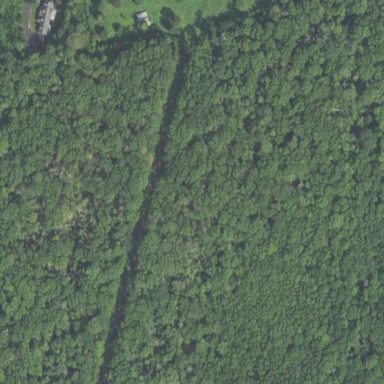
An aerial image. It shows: Mixed woodland area with various types of leaves.